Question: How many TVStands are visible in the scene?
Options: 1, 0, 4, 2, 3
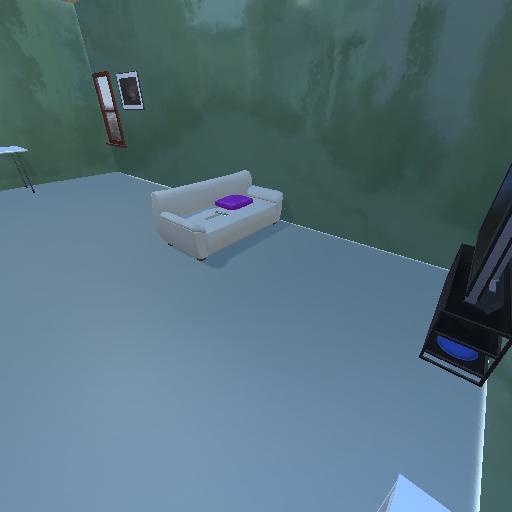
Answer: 1